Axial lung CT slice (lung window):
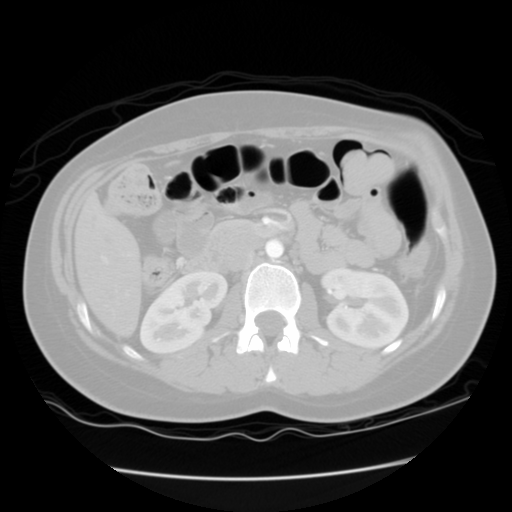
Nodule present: no